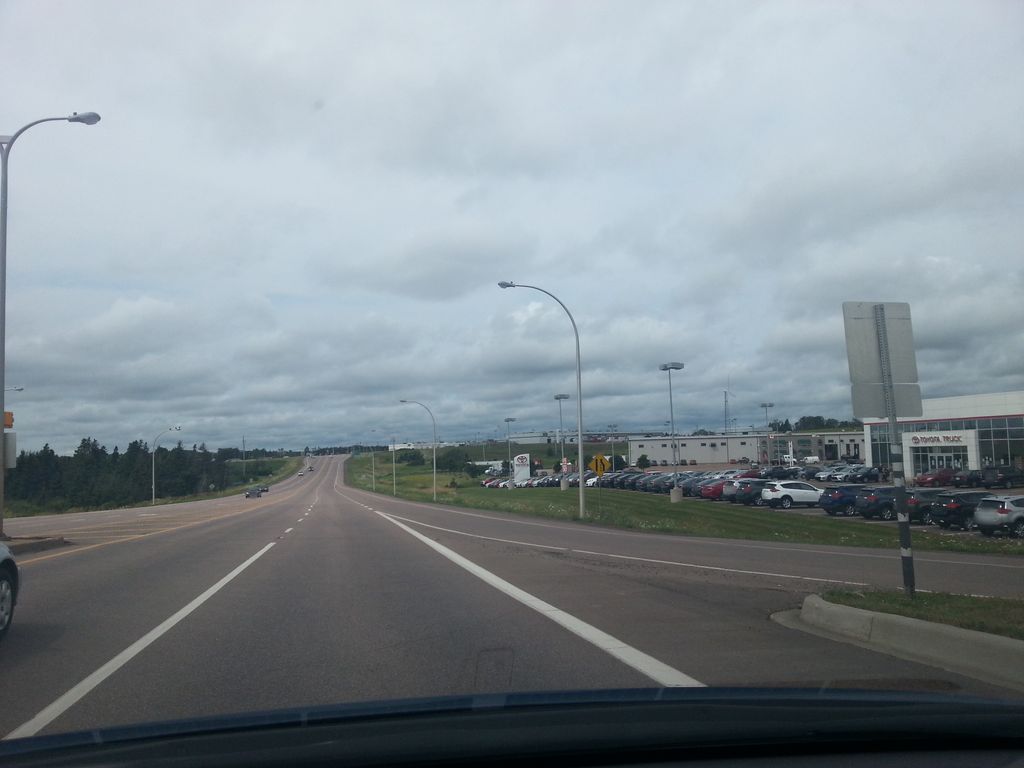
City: charlottetown